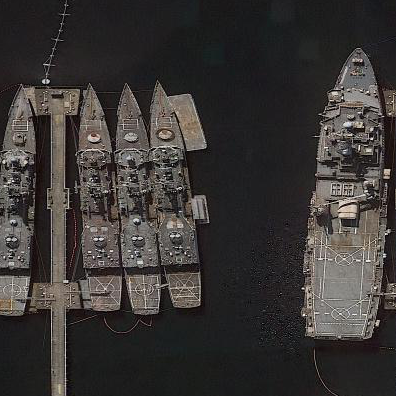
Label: destroyer